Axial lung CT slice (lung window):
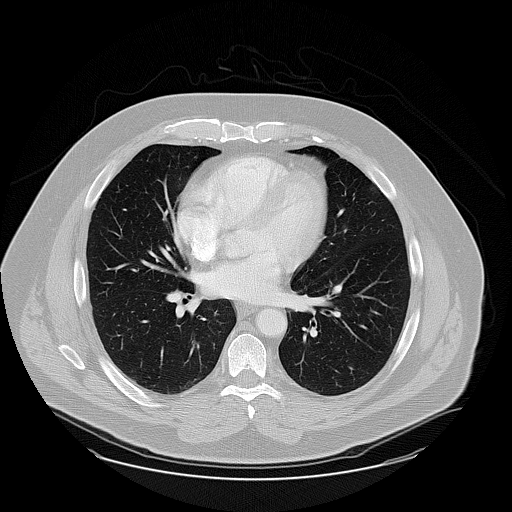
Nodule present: no